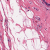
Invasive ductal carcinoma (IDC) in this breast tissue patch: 0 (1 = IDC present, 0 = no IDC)